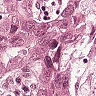
Metastatic tissue present: yes